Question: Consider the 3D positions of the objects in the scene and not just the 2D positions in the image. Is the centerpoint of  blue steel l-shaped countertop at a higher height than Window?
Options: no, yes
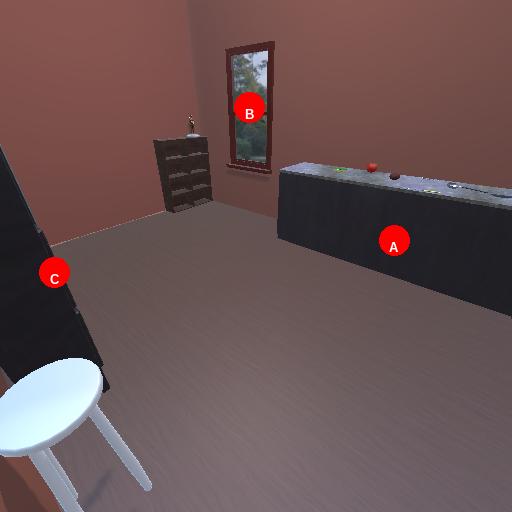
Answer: no